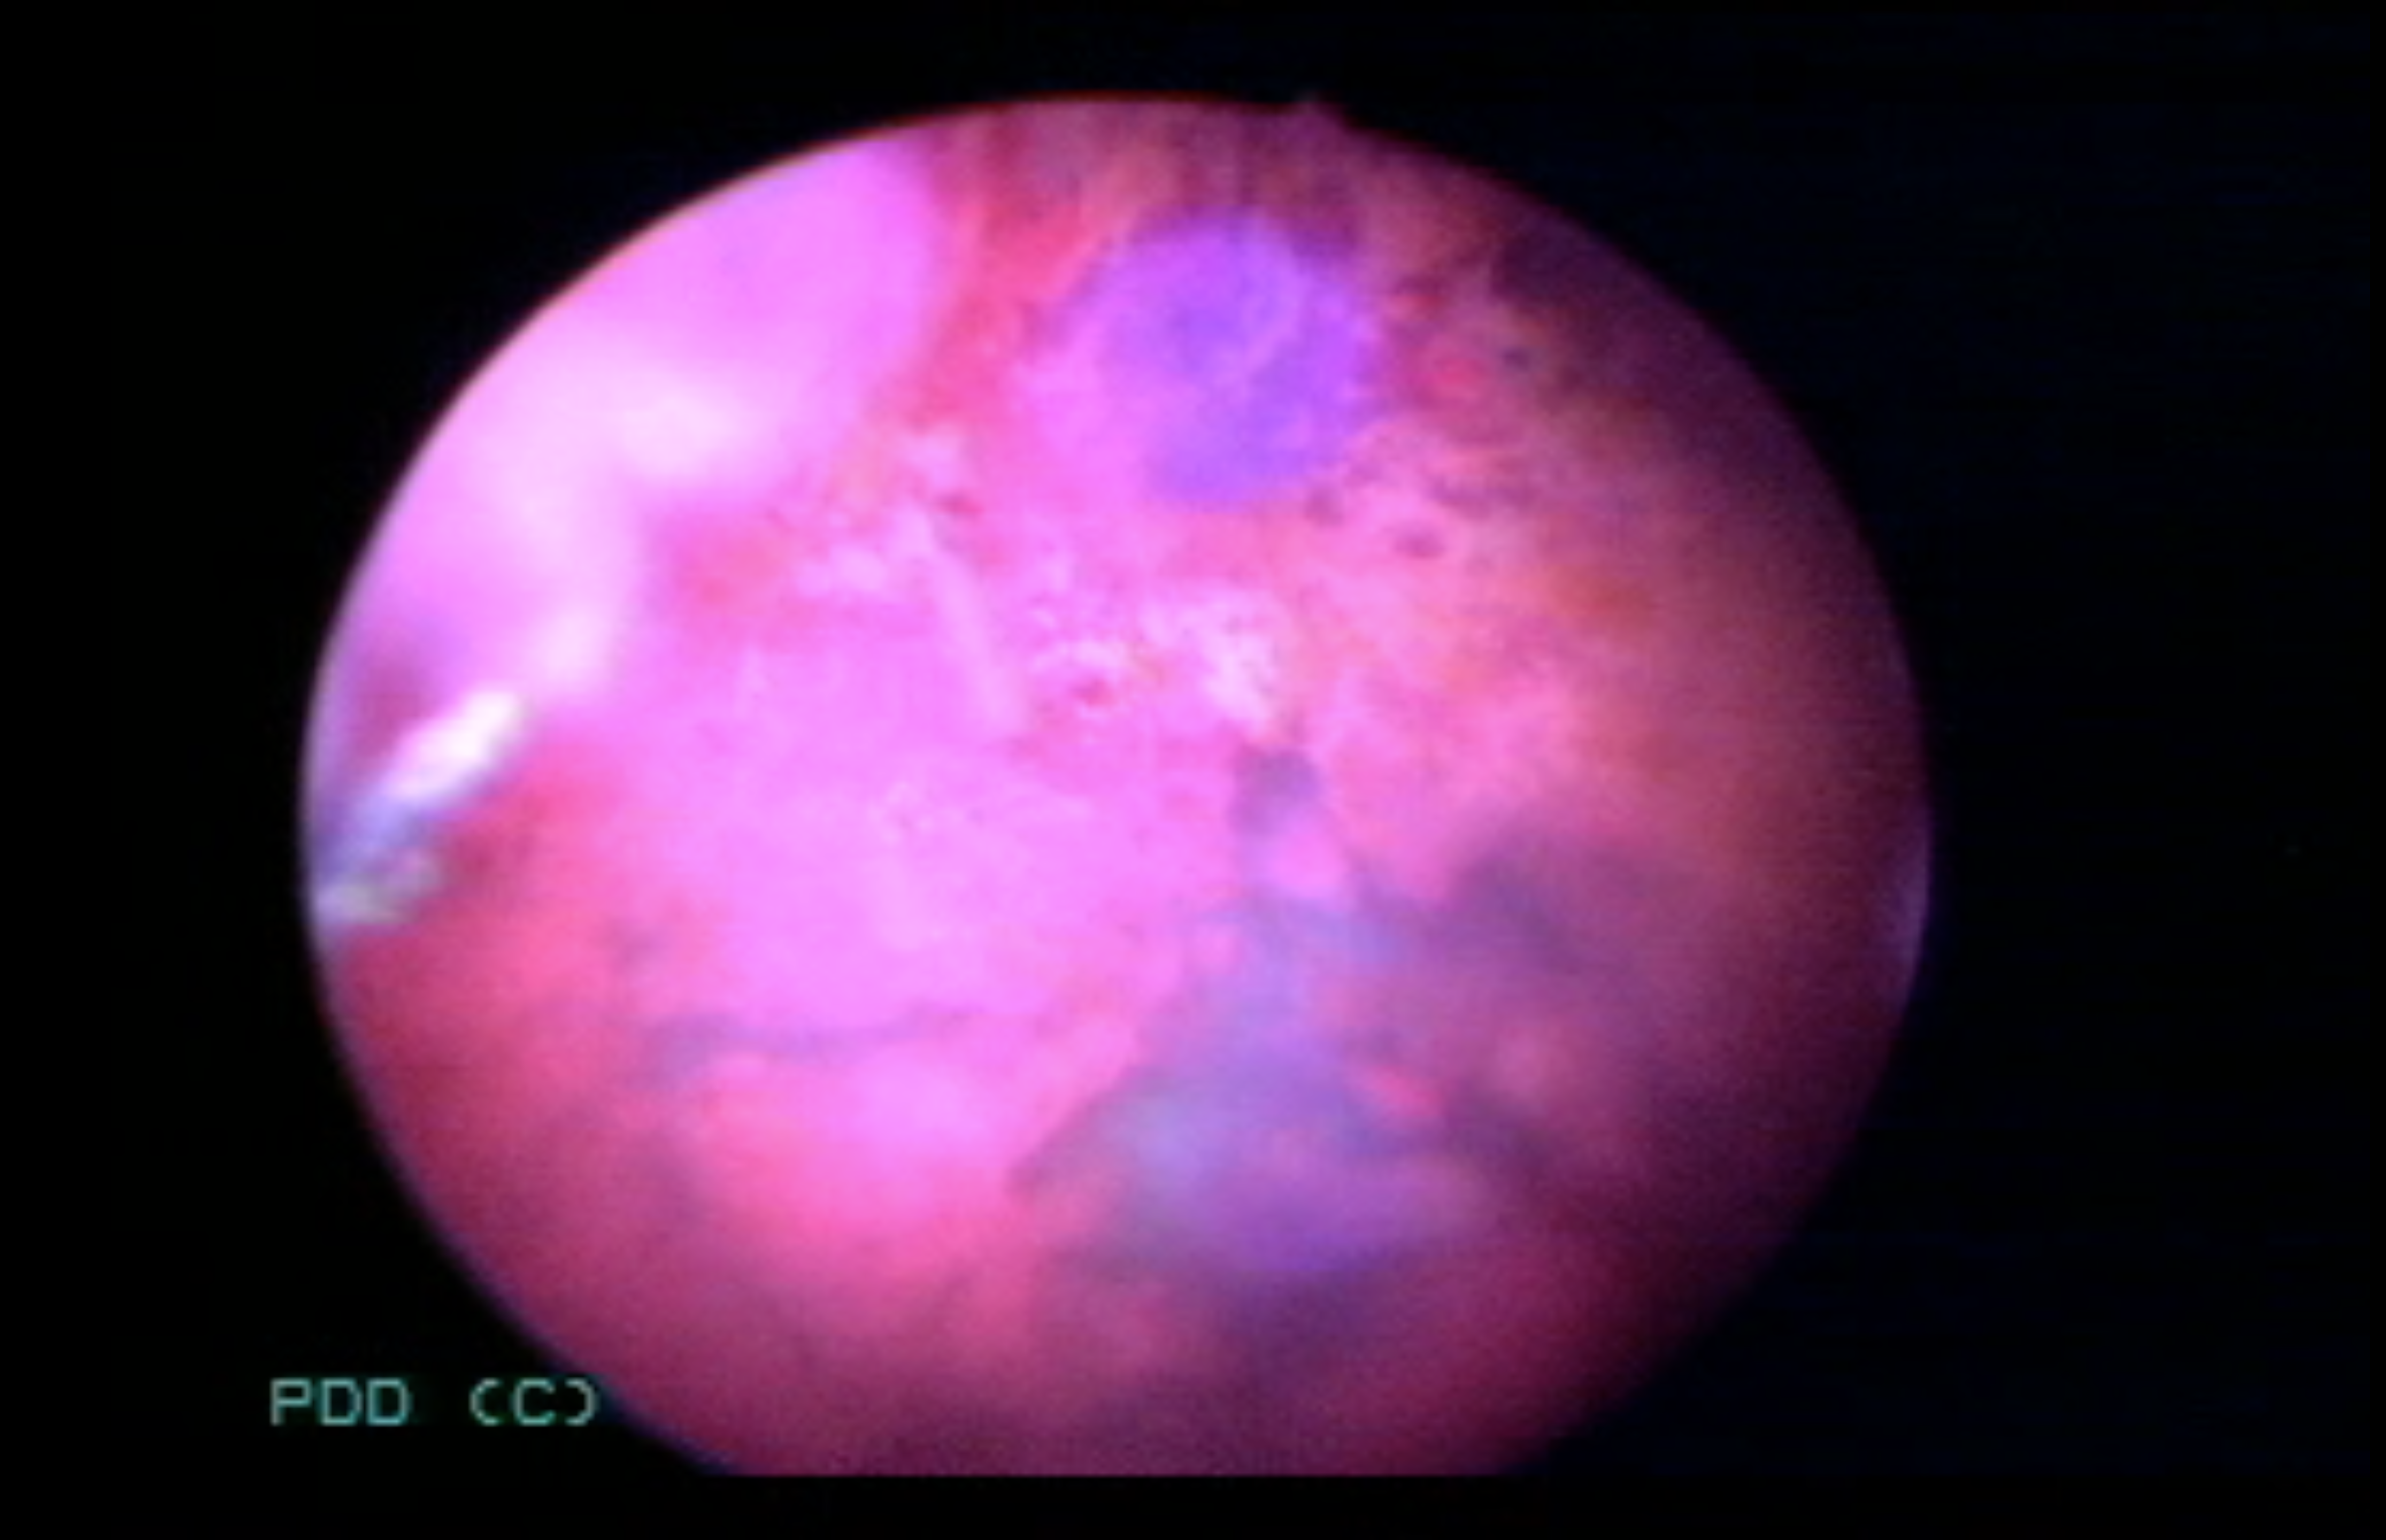
Modality: BLC
Class: Malignant
Subclass: HighGradePapillary
Lesion: L2
Stage: Ta
Morphology: Papillary
Bladder cancer association: Yes